Question: This question builds on <URL>.
Before I go into details, I want to be able to condense the amount of code I would have to write in order to shade many different sections. I hope to be able to put all of this information into one piece of code.
Here is my MWE:
'''
library(ggplot2)
library(scales)
set.seed(1)
data <- data.frame(Date = seq(as.Date('2000-01-01'),
len= 23, by="1 day"),
Value = sample(1:50, 23, replace=TRUE))
rect1 <- data.frame(xmin=as.Date('2000-01-03 12:00:00'),
xmax=as.Date('2000-01-04 12:00:00'),
ymin=-Inf,
ymax=Inf)
rect2 <- data.frame(xmin=as.Date('2000-01-10'),
xmax=as.Date('2000-01-11'),
ymin=-Inf,
ymax=Inf)
rect3 <- data.frame(xmin=as.Date('2000-01-17 00:00:00'),
xmax=as.Date('2000-01-18 00:00:00'),
ymin=-Inf,
ymax=Inf)
ggplot() +
geom_line(data=data, aes(x = Date, y = Value)) +
geom_rect(data = rect1, aes(xmin = xmin, xmax = xmax, ymin = ymin, ymax = ymax), alpha = 0.4) +
geom_rect(data = rect2, aes(xmin = xmin, xmax = xmax, ymin = ymin, ymax = ymax), alpha = 0.4) +
geom_rect(data = rect3, aes(xmin = xmin, xmax = xmax, ymin = ymin, ymax = ymax), alpha = 0.4) +
scale_x_date(breaks = date_breaks("1 day"), labels = date_format("%d"))
'''
Thus, I get a plot with 3 different shaded regions:

Having 3 sections to shade isn't too bad, but what if I needed to shade 100? Is there a way to not define 100 data frames and then add all these shadings one-by-one?
And secondly, I want to have my shadings be over the middle of the value. But in all three specifications ('rect1', 'rect2', and 'rect3'), each shading starts at the value for that date and ends at the value for the next date. Any tips on how to do this?
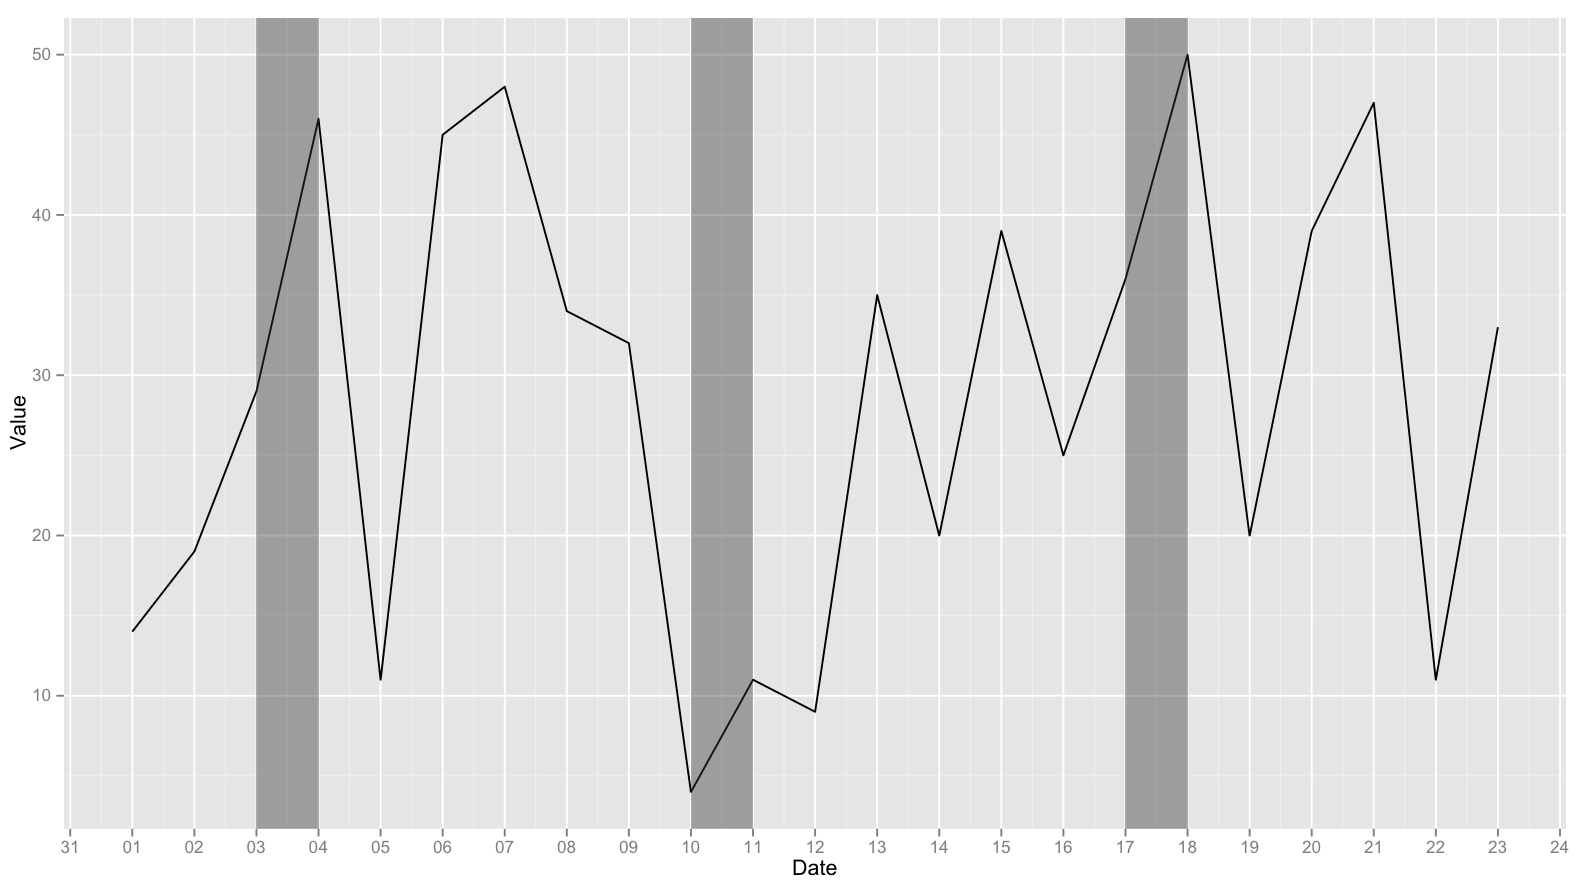
Answer: You're closer than you think!
Instead of making one data frame for each rectangle, you can just make a single data frame where is a date range to be shaded. Here's a single-dataframe version of your example above (with 'data' being the same as yours).
'''
dateRanges <- data.frame(
from=as.Date(c('2000-01-03 12:00:00', '2000-01-10', '2000-01-17 00:00:00')),
to=as.Date(c('2000-01-04 12:00:00', '2000-01-11', '2000-01-18 00:00:00'))
)
ggplot() + geom_line(data=data, aes(x = Date, y = Value)) +
geom_rect(data = dateRanges, aes(xmin = from - 1, xmax = to, ymin = -Inf, ymax = Inf), alpha = 0.4)
'''
And the resulting image:

Couple things to notice:
1. Using xmin = from - 1 shifts the left boundary so that the shaded rectangle starts before the date specified in the from column.
2. I've renamed it from rect to dateRanges to show that you can really pull the rectangle data out of any data frame--it doesn't have to be so closely tied to the plot you'll be doing (and things might be easier to keep track of down the line if you name the dataframe more descriptively).
3. Also in your case, you don't need the ymin and ymax columns in your data frame, as you can reference -Inf and Inf directly.
# UPDATE
It occurs to me that, if you don't need variable-width ranges, you could actually just use a single column for your data frame ('importantDates = data.frame(Date=as.Date(c(...)))') and then use 'xmin = Date - 1,'xmax = Date + 1' in the plot.
Moreover, if it were appropriate to your situation, you could even generate the 'importantDates' data frame based on one or more columns of the original data with something like 'importantDates <- data[data$Value > 40,]' (or whatever).